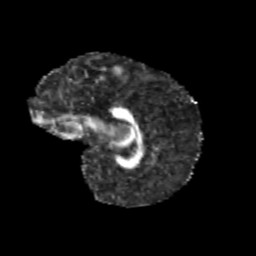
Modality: FA
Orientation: sagittal
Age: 10
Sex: female
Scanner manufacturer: siemens
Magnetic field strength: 3 T
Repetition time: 3.8 s
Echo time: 0.07 s